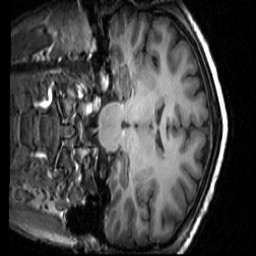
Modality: T1w
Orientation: coronal
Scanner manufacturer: ge
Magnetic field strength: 3 T
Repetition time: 0.00904 s
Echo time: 0.00184 s